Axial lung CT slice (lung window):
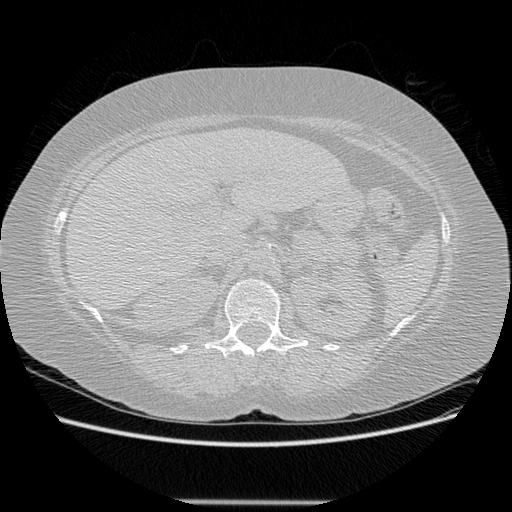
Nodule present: no